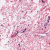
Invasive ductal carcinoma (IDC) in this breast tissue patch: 0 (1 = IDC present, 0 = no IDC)